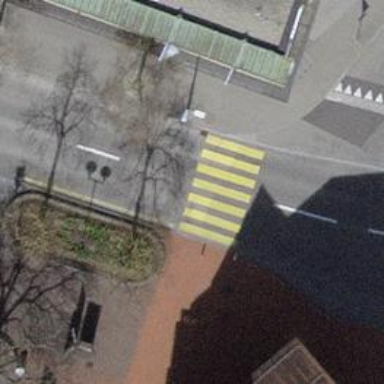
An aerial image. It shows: Marked road crossing.